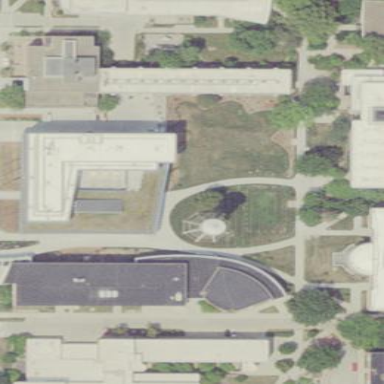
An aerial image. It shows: University building with white roof.